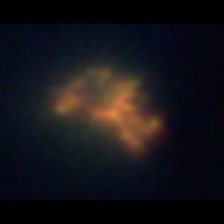
Taxon: Unknown_detritus
Group: Unknown